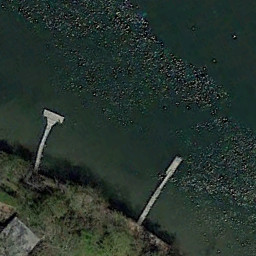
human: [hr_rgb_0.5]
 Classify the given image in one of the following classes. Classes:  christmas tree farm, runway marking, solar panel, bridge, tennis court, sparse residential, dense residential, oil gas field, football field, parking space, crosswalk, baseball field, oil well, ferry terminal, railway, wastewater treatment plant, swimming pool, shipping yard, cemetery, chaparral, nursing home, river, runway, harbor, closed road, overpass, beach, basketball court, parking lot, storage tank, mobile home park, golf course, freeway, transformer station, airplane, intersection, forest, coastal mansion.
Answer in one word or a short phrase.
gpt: ferry terminal